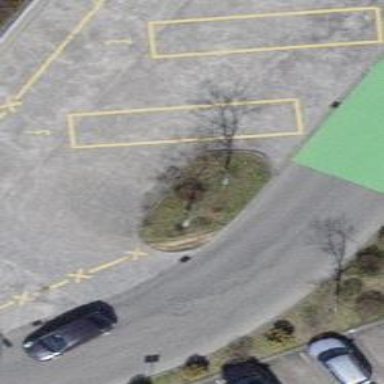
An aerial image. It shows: Bus stop with stop position for public transport.